Question: I'm having an issue to store data from my arduino weather shield. I'm getting the data as an array and converting it to string, but my problem is storing it, I double checked the connection to ms sql and it works fine.I think the problem is in the timeStamp, but i don't know how to fix it
this is the main code:
'''
using System;
using System.Collections.Generic;
using System.ComponentModel;
using System.Data;
using System.Drawing;
using System.Linq;
using System.Text;
using System.Windows.Forms;
using System.IO;
using weathertest.Serial;
using System.Configuration;
using System.Data.Sql;
using System.Data.SqlClient;
using System.Timers;
namespace weathertest
{
public partial class Form1 : Form
{
serialmanager _spManager;
public Form1()
{
InitializeComponent();
UserInitialization();
_spManager.StartListening();
}
private void UserInitialization()
{
_spManager = new serialmanager();
serialconfig mySerialSettings = _spManager.CurrentSerialSettings;
serialSettingsBindingSource.DataSource = mySerialSettings;
_spManager.NewSerialDataRecieved += new EventHandler<SerialDataEventArgs>(_spManager_NewSerialDataRecieved);
this.FormClosing += new FormClosingEventHandler(MainForm_FormClosing);
}
private void MainForm_FormClosing(object sender, FormClosingEventArgs e)
{
_spManager.Dispose();
}
public static String GetTimestamp(DateTime value) {
return value.ToString("dd-MM-yyyy HH:mm:ss");//yyyyMMddHHmmssffff
}
void _spManager_NewSerialDataRecieved(object sender, SerialDataEventArgs e)
{
if (this.InvokeRequired)
{
// Using this.Invoke causes deadlock when closing serial port, and BeginInvoke is good practice anyway.
this.BeginInvoke(new EventHandler<SerialDataEventArgs>(_spManager_NewSerialDataRecieved), new object[] { sender, e });
return;
}
int maxTextLength = 1000; // maximum text length in text box
if (tbData.TextLength > maxTextLength)
tbData.Text = tbData.Text.Remove(0, tbData.TextLength - maxTextLength);
// This application is connected to a GPS sending ASCCI characters, so data is converted to text
string str = e.Data;
tbData.AppendText(str);
tbData.ScrollToCaret();
string strValue = str;
string[] strArray = strValue.Split(' ');
try
{
foreach (object obj in strArray)
{
string constring = "Data Source=BASHKIM;Initial Catalog=Weather;Integrated Security=True";
SqlConnection conn = new SqlConnection(constring);
conn.Open();
String timeStamp = GetTimestamp(DateTime.Now);
label1.Text = (strArray[0]);
label2.Text = (strArray[1]);
label3.Text = (strArray[2]);
label4.Text = (strArray[3]);
label5.Text = (strArray[4]);
label6.Text = (strArray[5]);
label7.Text = (strArray[6]);
label8.Text = (strArray[7]);
label9.Text = (strArray[8]);
label10.Text = (strArray[9]);
label11.Text = (strArray[10]);
label12.Text = (strArray[11]);
label13.Text = (strArray[12]);
label14.Text = (strArray[13]);
label15.Text = (strArray[14]);
label16.Text = timeStamp;
string query1 = @"INSERT INTO daily (winddir,windspeedmph,windgustdir,windspdmph_avg2m,windgustdir_10m,winddir_avg2m,humidity,tempf,rainin,dailyrainin,pressure,batt_lvl,light_lvl,timeStamp) values ("
+ label1.Text + "," + label2.Text + "," + label3.Text + "," + label4.Text + "," + label5.Text + "," + label6.Text + "," + label7.Text + "," + label8.Text + "," + label9.Text + "," + label10.Text + "," + label11.Text + "," + label12.Text + "," + label3.Text + "," + label14.Text + "," + label16.Text + ")";
conn.Close();
}
richD.AppendText(str);
richD.ScrollToCaret();
}
catch (SqlException ex)
{
MessageBox.Show(ex.Message);
}
}
private void button1_Click(object sender, EventArgs e)
{
_spManager.StartListening();
}
private void dataGridView1_CellContentClick(object sender, DataGridViewCellEventArgs e)
{
}
private void Form1_Load(object sender, EventArgs e)
{
// TODO: This line of code loads data into the 'weatherDataSet2.daily' table. You can move, or remove it, as needed.
//this.dailyTableAdapter.Fill(this.weatherDataSet2.daily);
// TODO: This line of code loads data into the 'weatherDataSet.daily' table. You can move, or remove it, as needed.
// this.dailyTableAdapter.Fill(this.weatherDataSet.daily);
}
}
}
'''
and this is my database:

hope someone can help
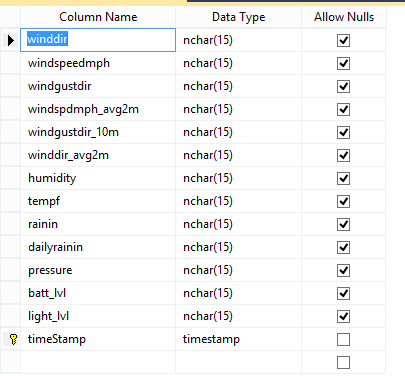
Answer: 'query1' is a string. It contains SQL. You forgot to execute the SQL in that string. You'll need to create a <URL> and execute it.
'''
using(var cmd = new SqlCommand(query1, conn))
{
cmd.ExecuteNonQuery();
}
'''
As an aside:
You should store numeric data using numeric types in your database, otherwise querying your data will be a massive PITA.
Your data seems to be taking a very strange path. First you copy it to the UI. Then you copy it from the UI to the database. Why not copy the data once to the UI, once to the database?
You're updating your UI in a tight loop, on the UI thread. This won't update your UI, because your UI thread is busy in the loop.